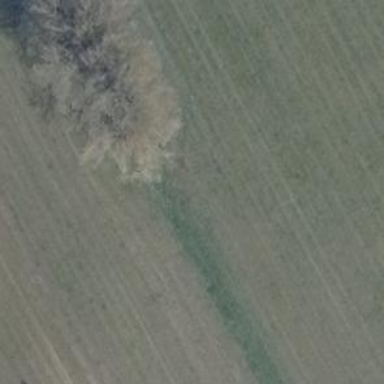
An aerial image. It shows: Row of trees in natural setting.